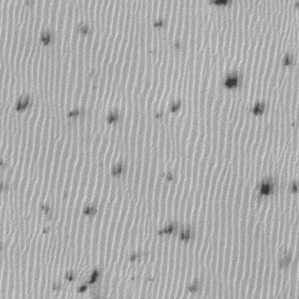
Label: frost